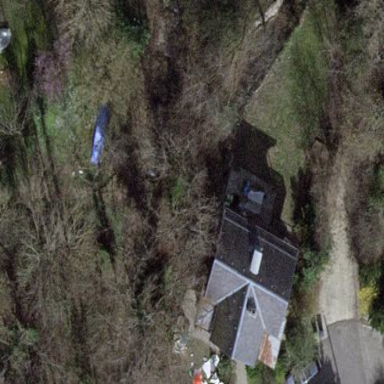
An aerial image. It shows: Garden enclosed by fence.